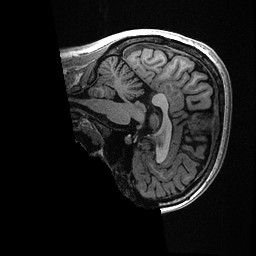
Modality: T1w
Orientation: sagittal
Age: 23
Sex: female
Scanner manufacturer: ge
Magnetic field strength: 3 T
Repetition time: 0.006952 s
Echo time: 0.00292 s